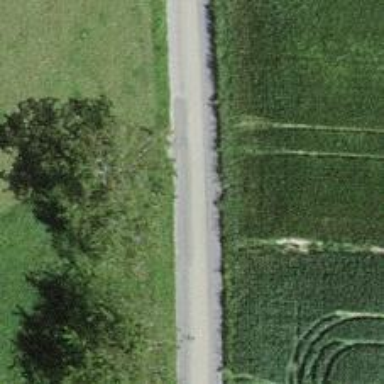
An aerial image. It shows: Unclassified road.